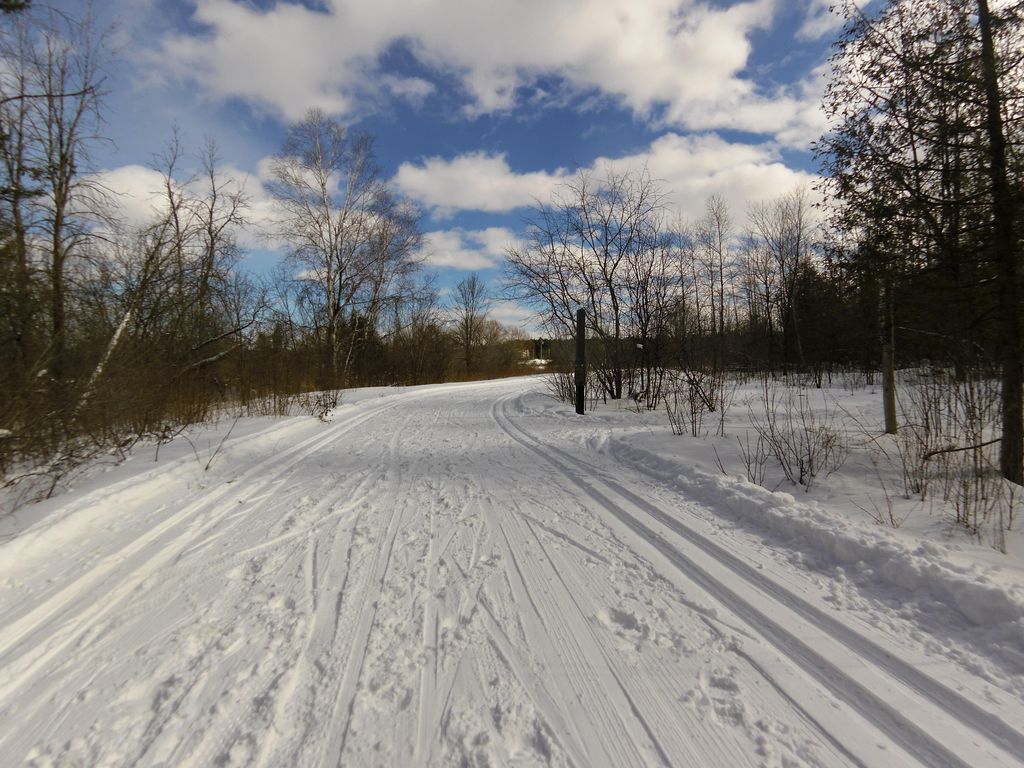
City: ottawa-gatineau